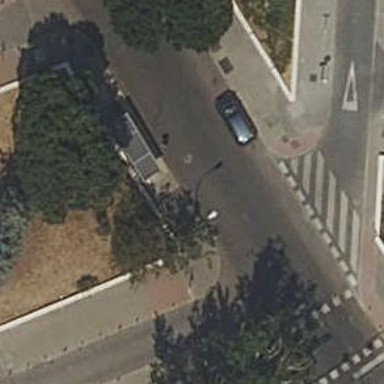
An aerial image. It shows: Bus stop with platform for public transport.